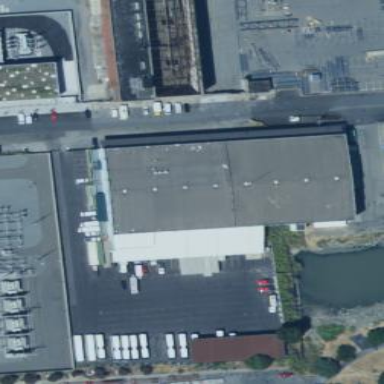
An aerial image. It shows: Building used as post depot.